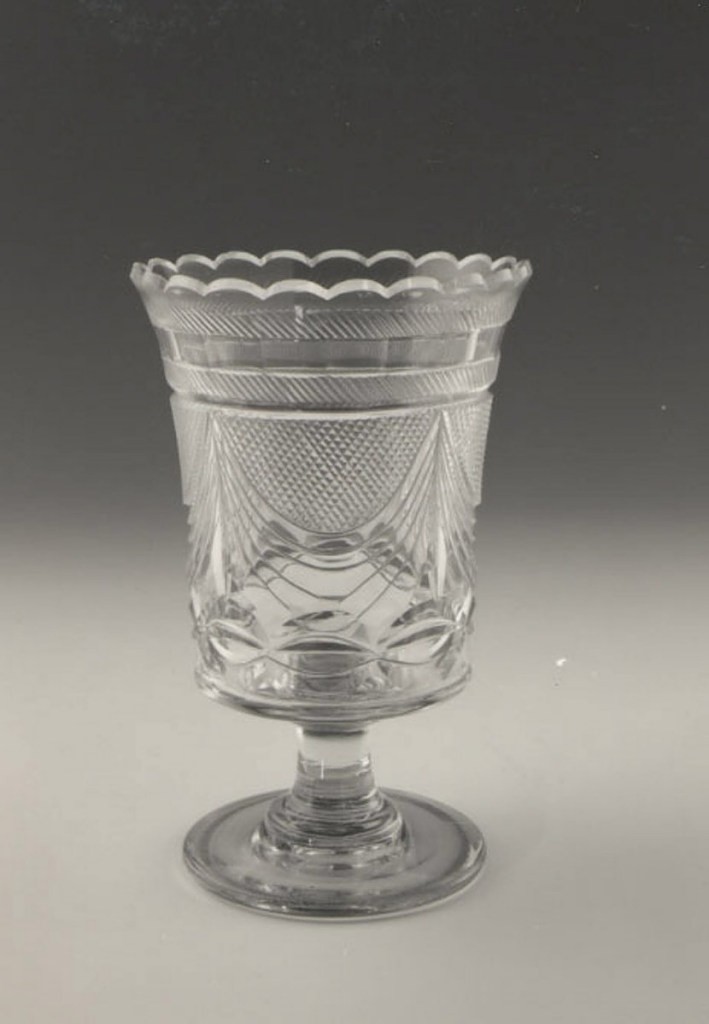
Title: Vase
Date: ca. 1783–99
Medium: glass
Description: Tall straight sides slightly flared at scalloped top rim, flat bottom, tall spool stem on flat circular base; sides cut with large swags with small diamonds above and a row of losenges below, under rim has a row of facets with blazes on each side.